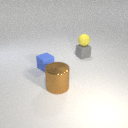
small blue rubber cube to the left of small gray rubber cube